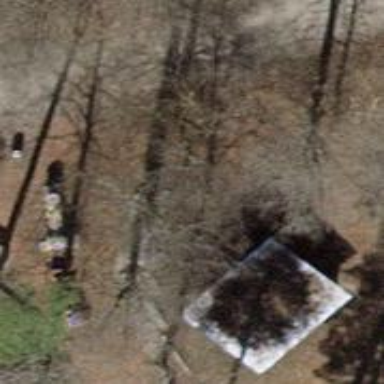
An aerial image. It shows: Picnic table located in leisure land area.